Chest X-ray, AP view. Patient: 57 years old, sex M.
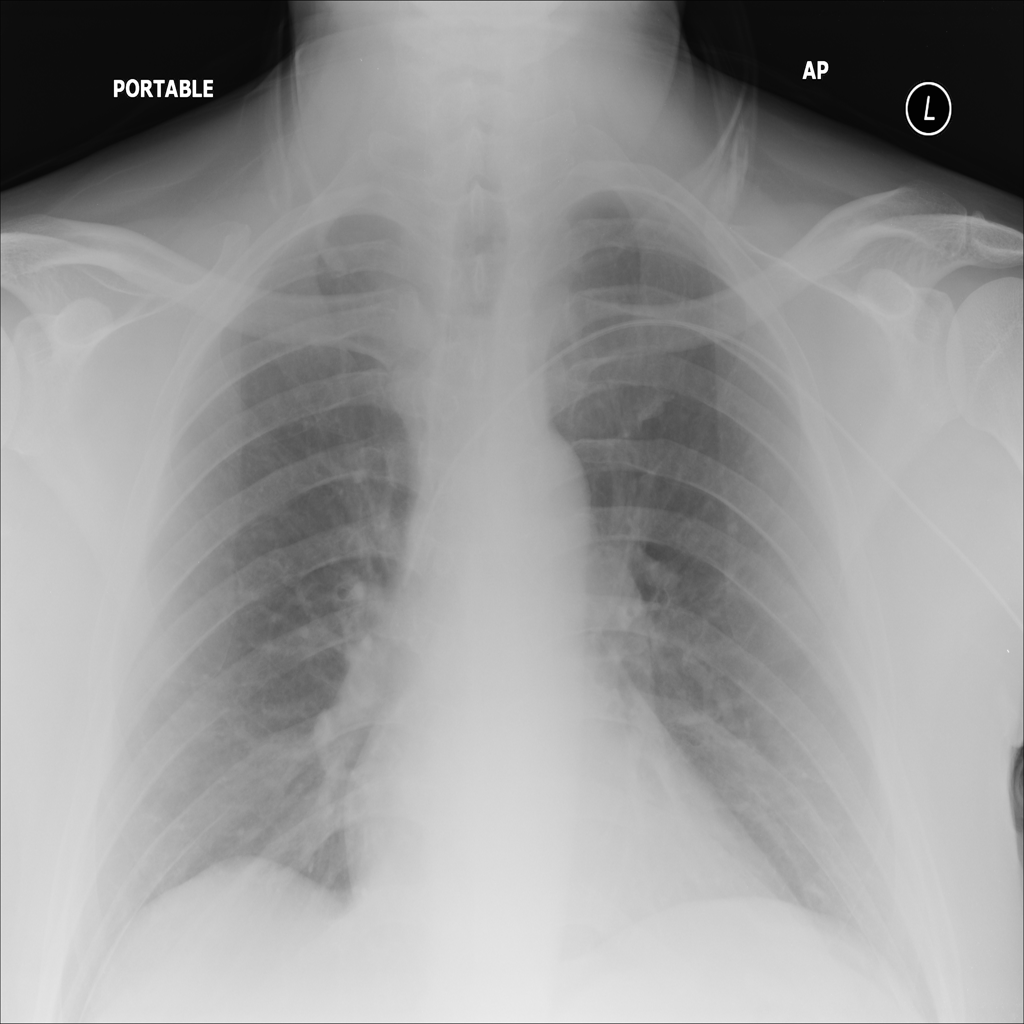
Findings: No Finding